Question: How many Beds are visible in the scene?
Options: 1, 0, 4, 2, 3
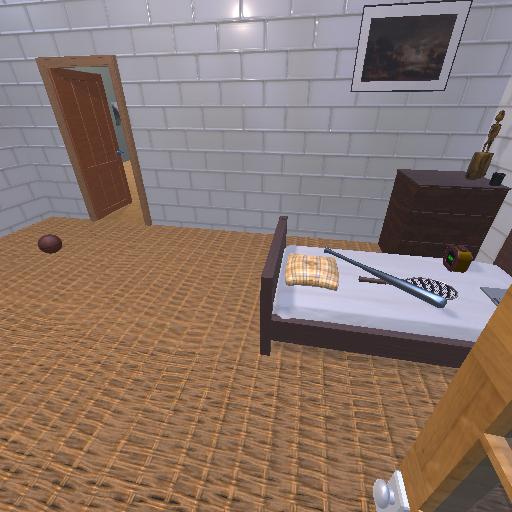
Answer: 1